Question: Please advice me on this.need to remove delete icon.but need to create and edit records.
if i set it as readonly then unable to edit also.so what is the better way to implement this

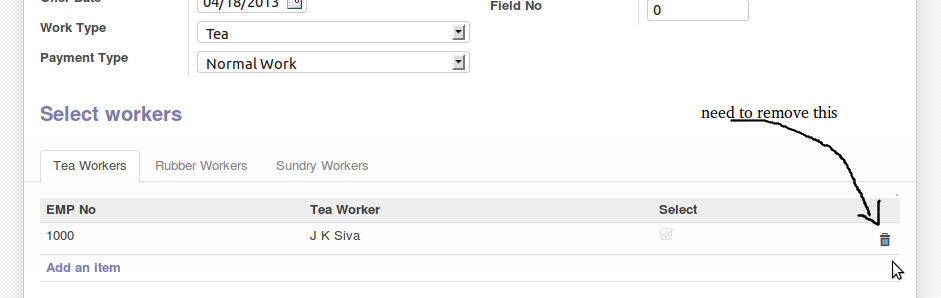
Answer: Add 'delete="false"' in 'tree' tag.
'''
<tree string="My Tree" delete="false">
'''
This will remove delete option from 'one2many' tree view.